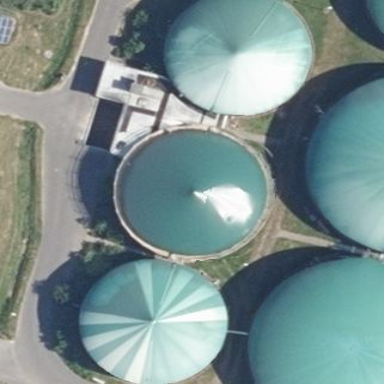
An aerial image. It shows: Storage tank that is man-made.